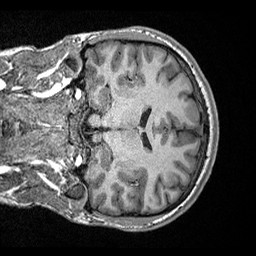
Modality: T1w
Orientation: coronal
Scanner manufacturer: ge
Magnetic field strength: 3 T
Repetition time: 2.349 s
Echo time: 0.002968 s